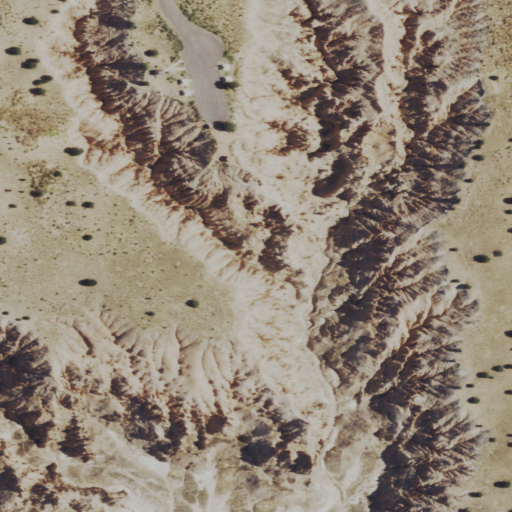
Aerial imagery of mountain in Nevada named Millers Point containing shrub and barren land